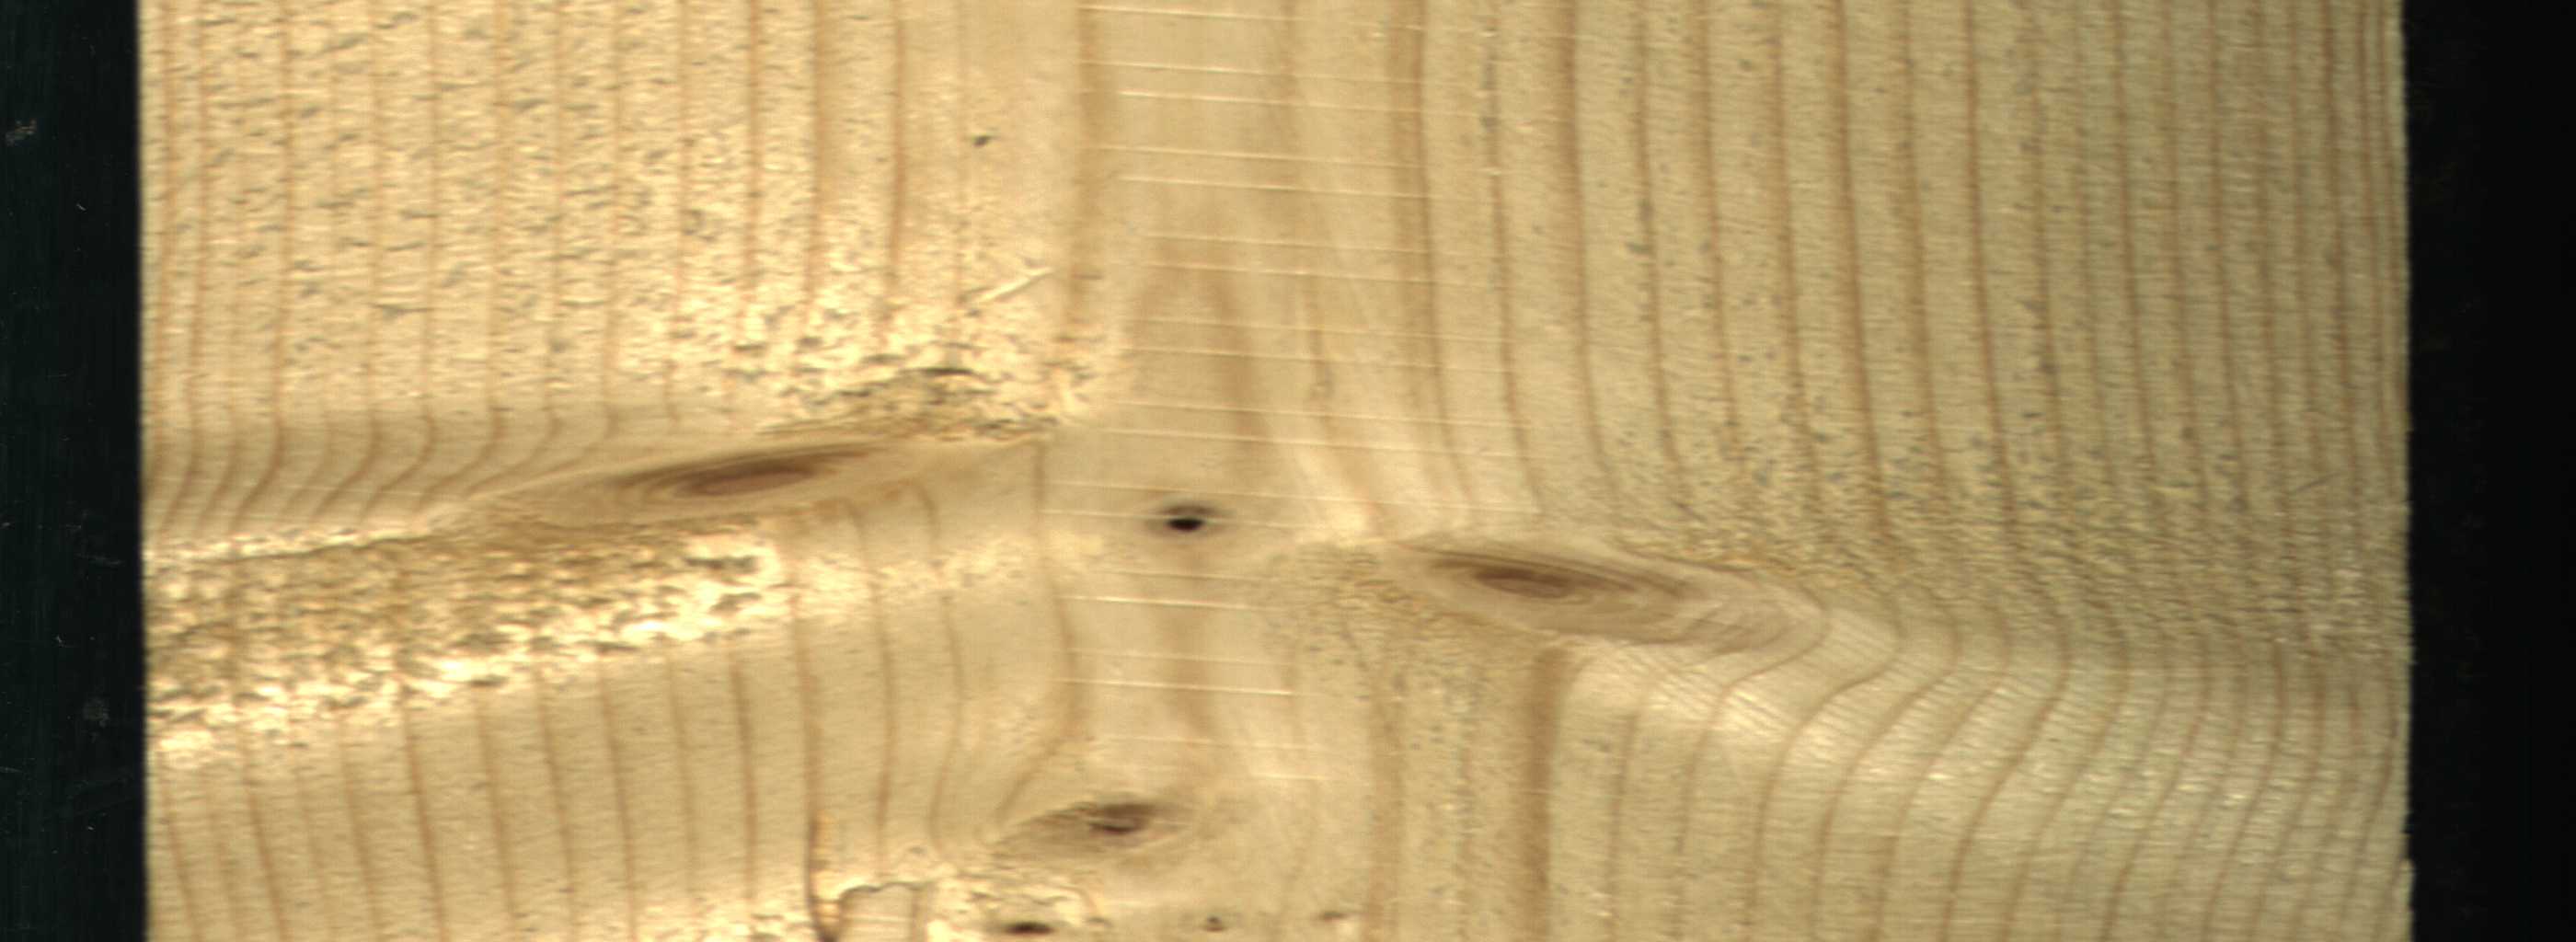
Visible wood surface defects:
Dead_Knot
Live_Knot
Live_Knot
Live_Knot